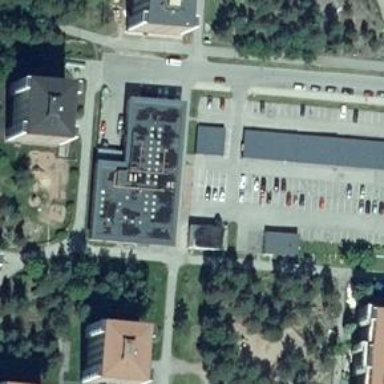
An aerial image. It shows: Convenience shop.